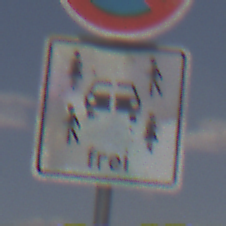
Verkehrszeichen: CarsharingfahrzeugeFrei
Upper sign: EingeschraenktesHalteverbot
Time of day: Midday
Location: Outdoor (Nature)
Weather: PartlyCloudy
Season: NotSpecified
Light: Natural